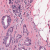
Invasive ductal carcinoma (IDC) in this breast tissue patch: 1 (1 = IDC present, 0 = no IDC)